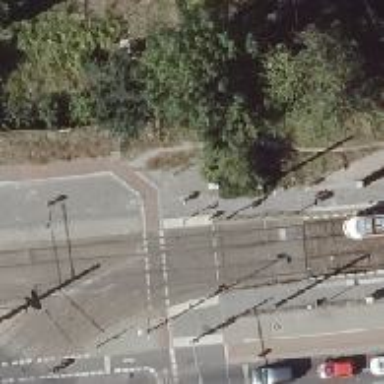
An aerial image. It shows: Tram crossing with traffic signals.